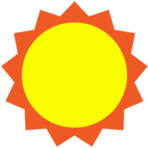
sun